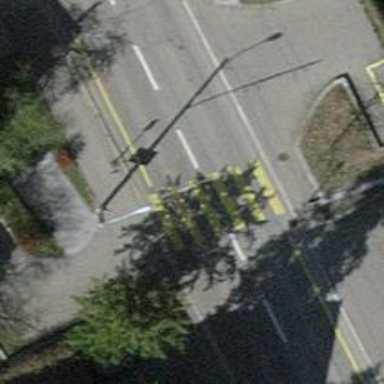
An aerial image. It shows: Uncontrolled zebra crossing with zebra markings.